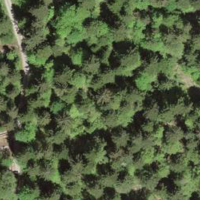
EUNIS habitat code: 43
Species observed at this site:
Lathyrus vernus
Lapsana communis